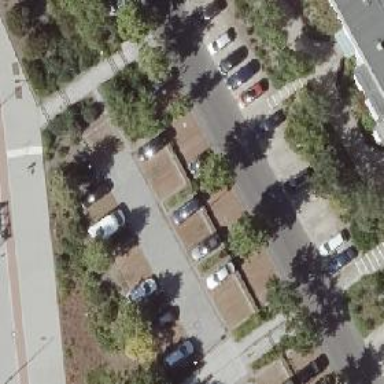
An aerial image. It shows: Parking available on the street side.